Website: macys
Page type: account-selection
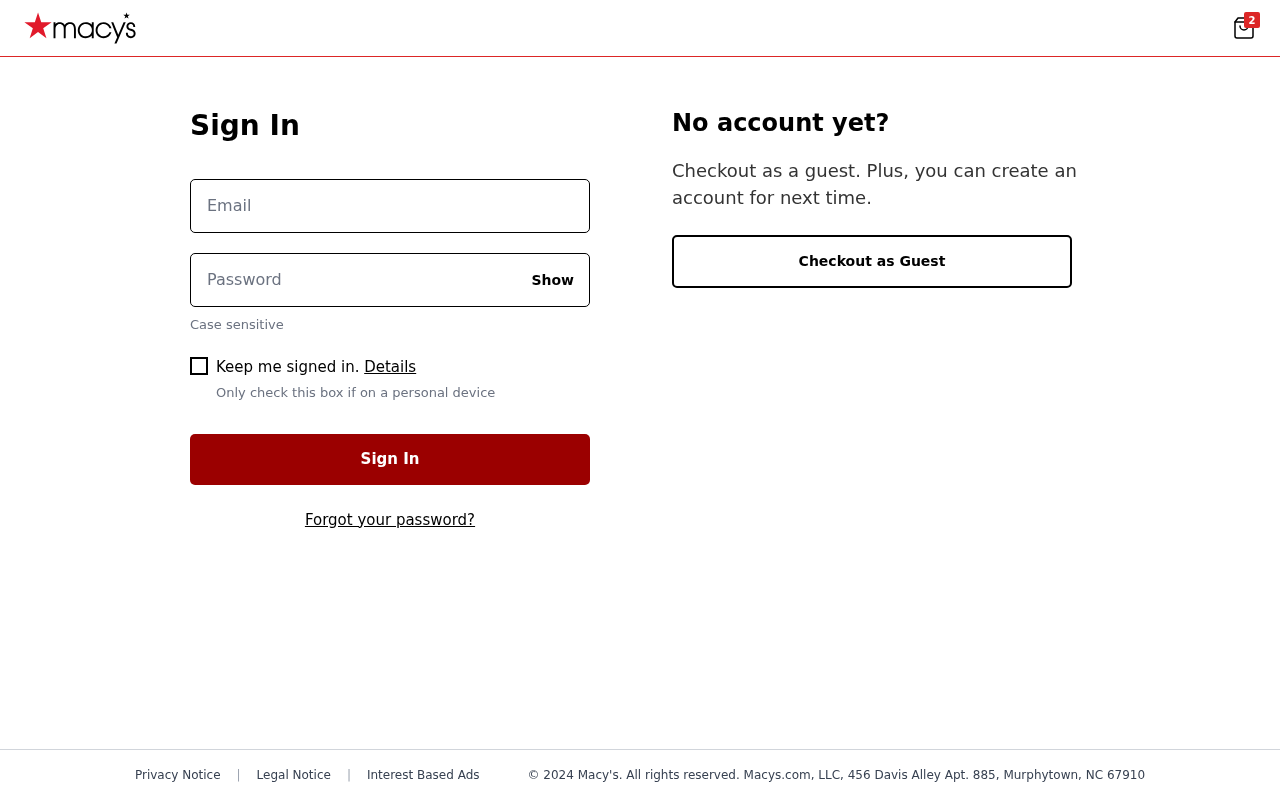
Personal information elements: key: PII_LOGIN_USERNAME
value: joseph1634
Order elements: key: ORDER_NUM_ITEMS
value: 2